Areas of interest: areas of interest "Medical"
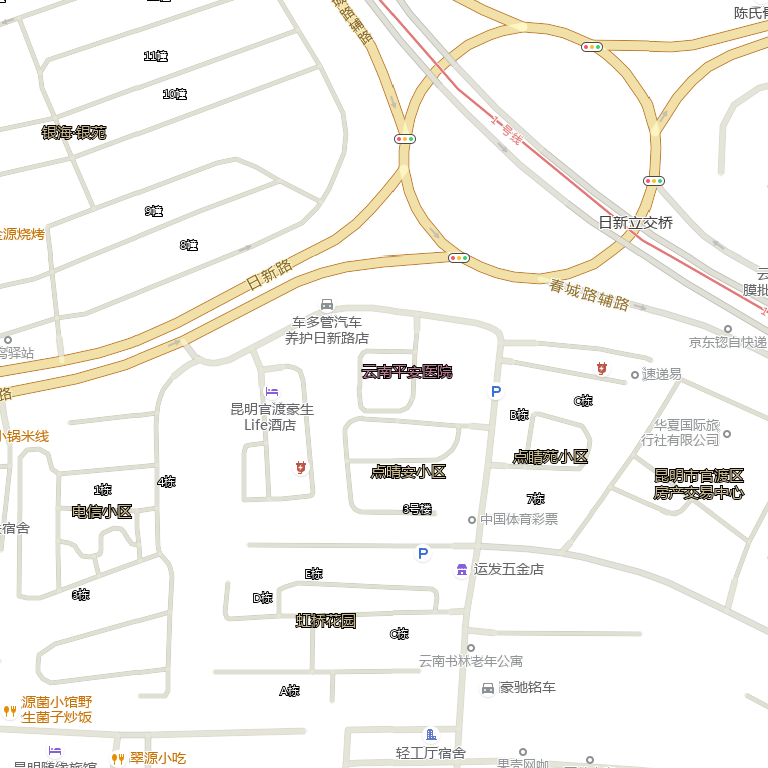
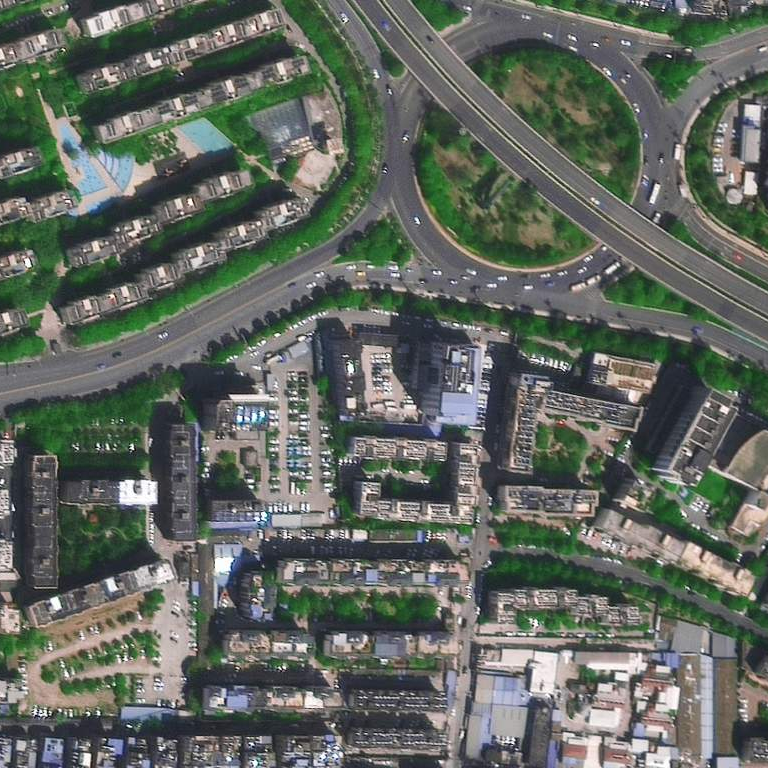